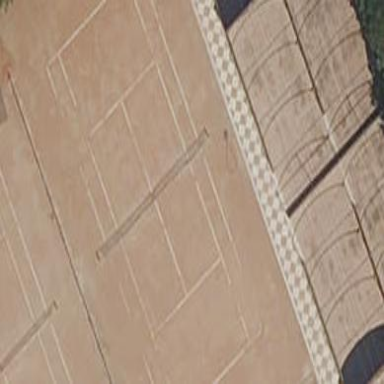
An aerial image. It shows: Tennis court on pitch designated for leisure land.